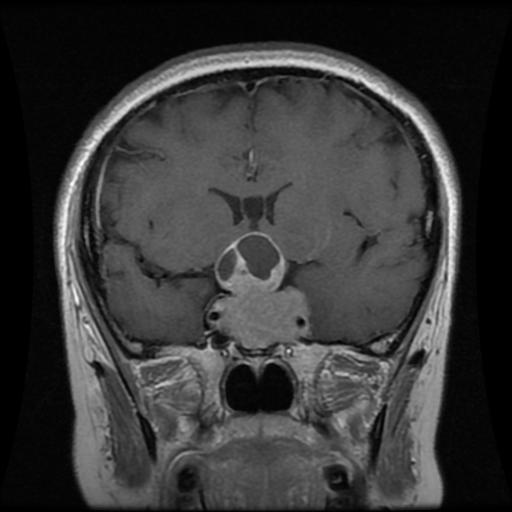
Label: pituitary